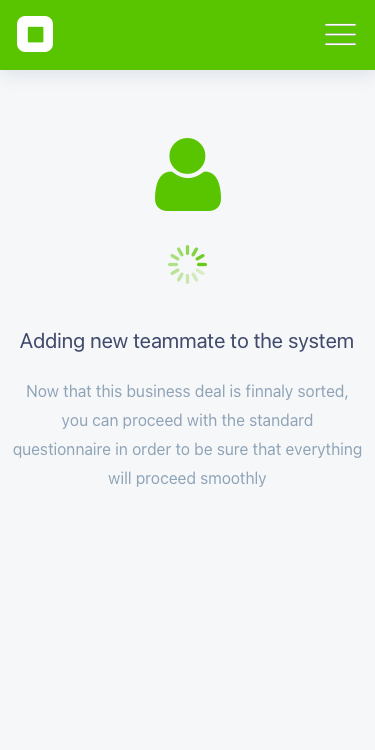
Text in this UI design:
Now that this business deal is finnaly sorted, you can proceed with the standard questionnaire in order to be sure that everything will proceed smoothly
Adding new teammate to the system